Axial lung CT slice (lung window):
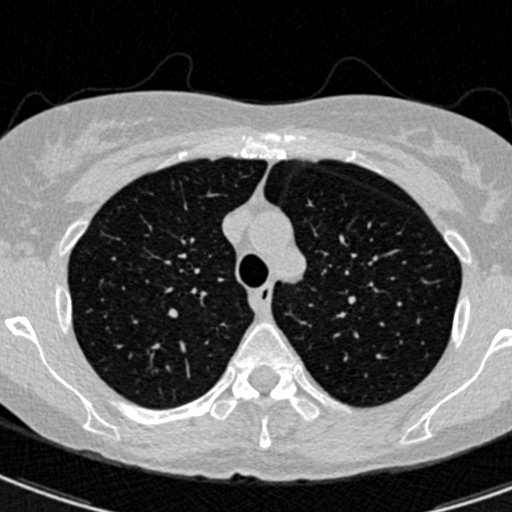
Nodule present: no